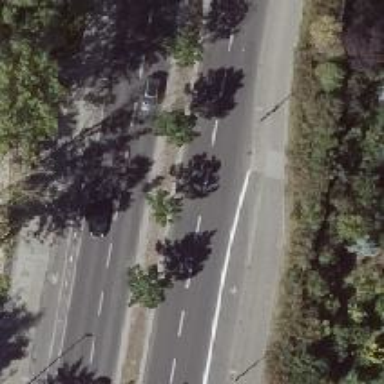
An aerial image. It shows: Avenue of deciduous broadleaved trees.